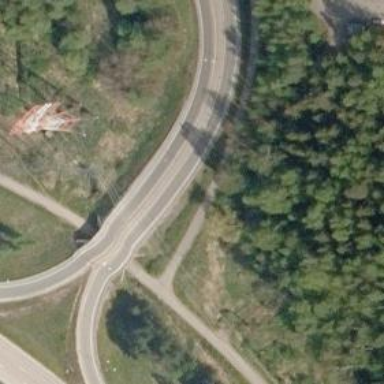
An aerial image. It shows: Trunk link highway with asphalt surface.